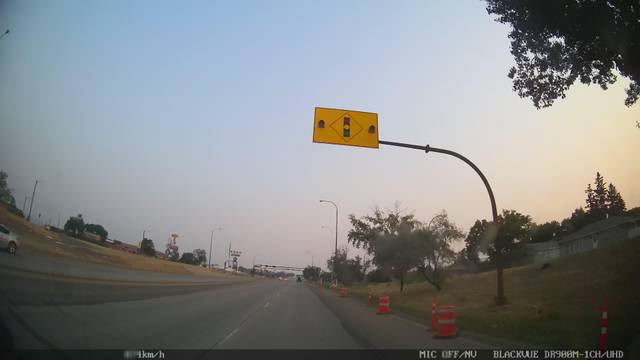
Region: Canada
Coordinates: 50.023, -110.696